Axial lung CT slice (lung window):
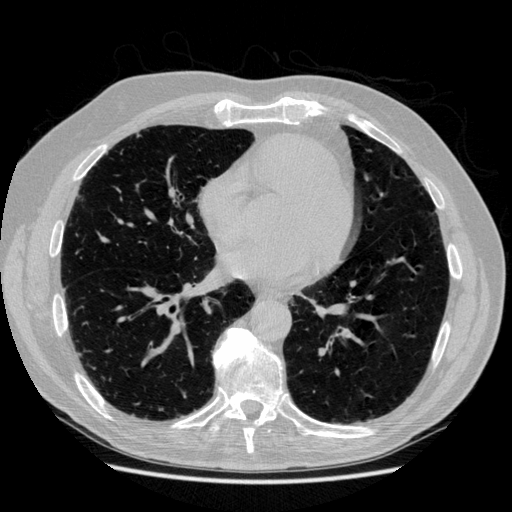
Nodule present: no